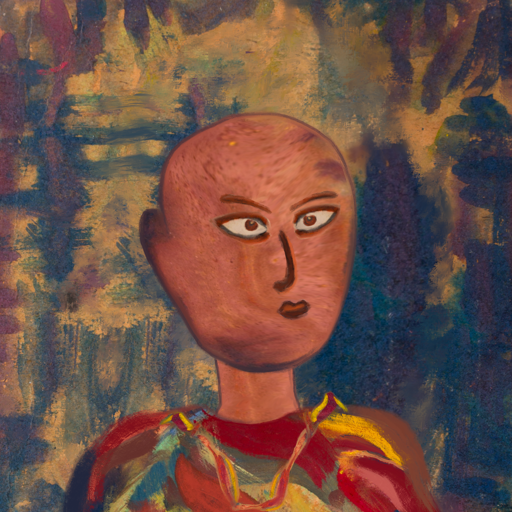
Background: InTheSun, Head And Neck Side: Mother_And_Son_Mother, Face Side: Roy_Bahadur, Bust: Mother_And_Son_Son, Hair Side: Blank, Head Accessory: Blank, Second Necklace: Gypsy_Mother_1, Necklace: Blank, Baby: Blank